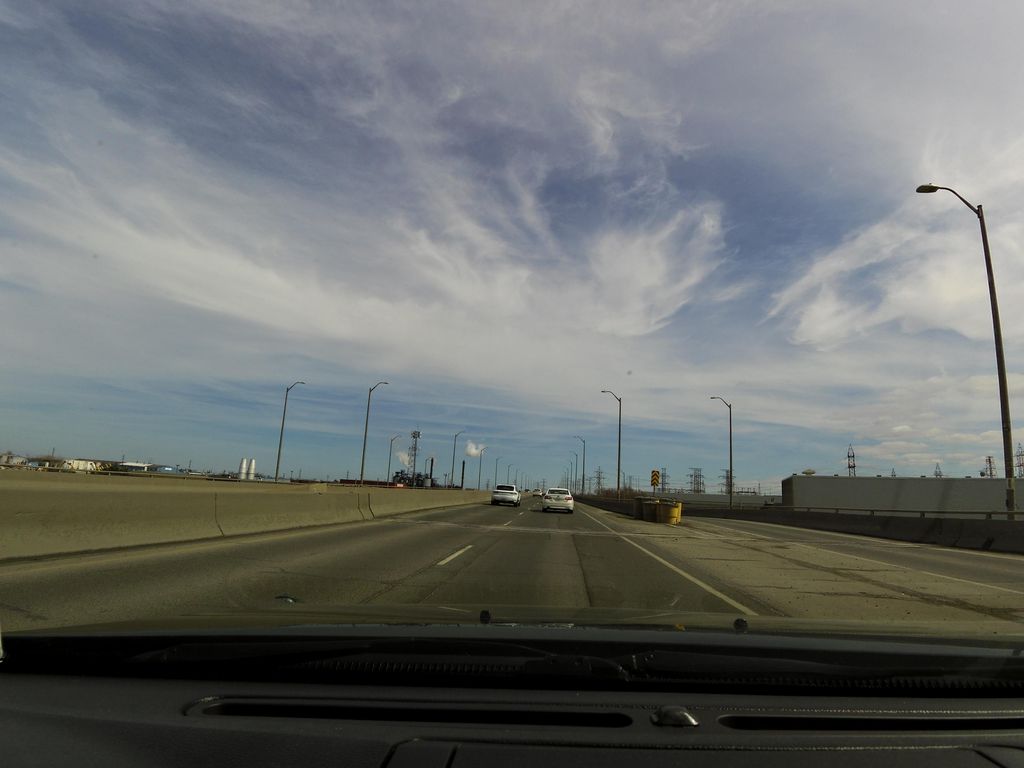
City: hamilton